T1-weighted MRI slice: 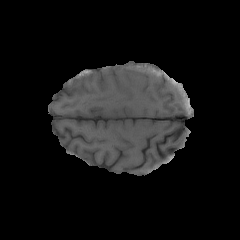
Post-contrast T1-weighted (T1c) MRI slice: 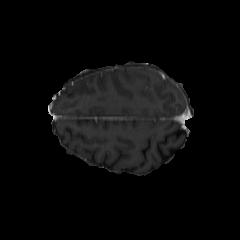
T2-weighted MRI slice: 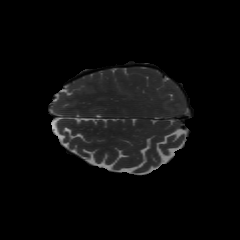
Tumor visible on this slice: no